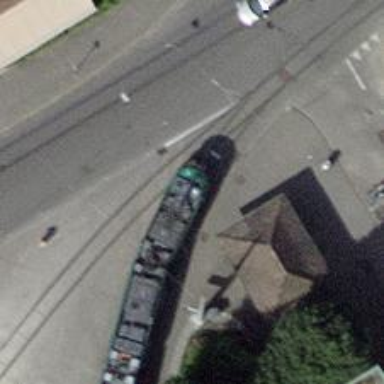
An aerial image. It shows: Tram stop with public transport stop position for trams.